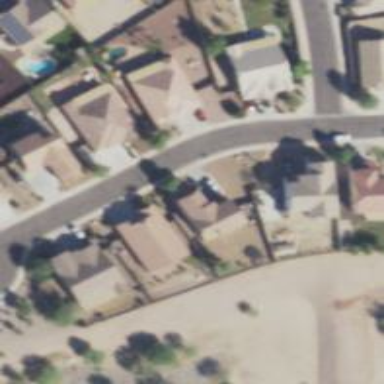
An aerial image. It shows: Asphalt road in residential area.